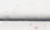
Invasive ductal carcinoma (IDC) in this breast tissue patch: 0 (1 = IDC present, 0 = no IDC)